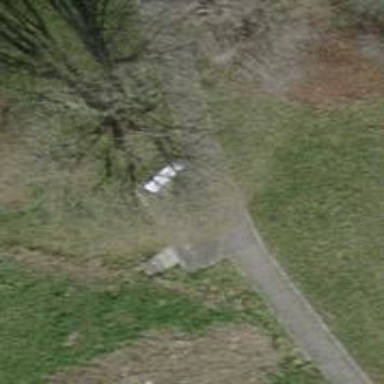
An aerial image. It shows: Bench.